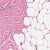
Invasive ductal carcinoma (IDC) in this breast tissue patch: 0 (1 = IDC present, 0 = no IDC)